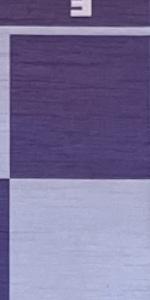
Label: Empty